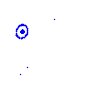
Particle: kaon